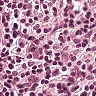
Metastatic tissue present: no